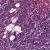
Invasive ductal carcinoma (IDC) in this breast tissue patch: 1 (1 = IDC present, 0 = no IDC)